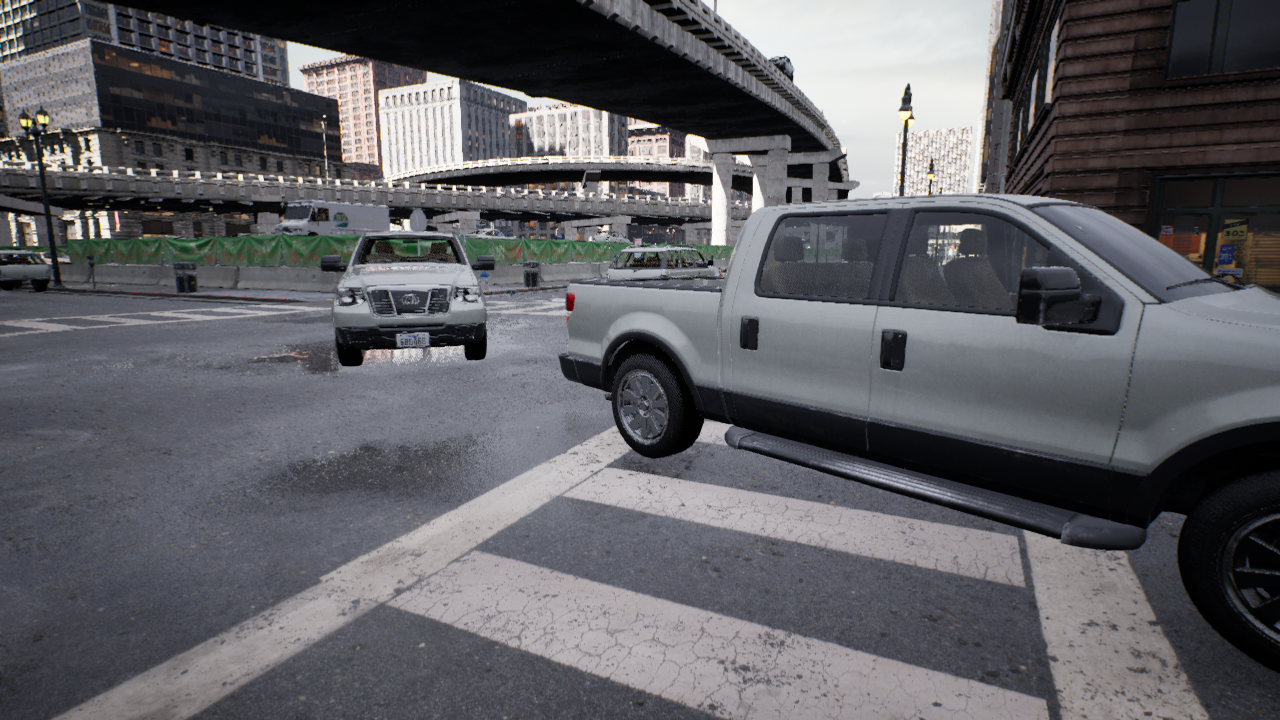
Venue: intersection
Lighting: clear day
Vehicle rig: pickup